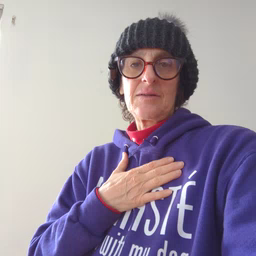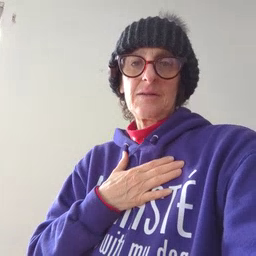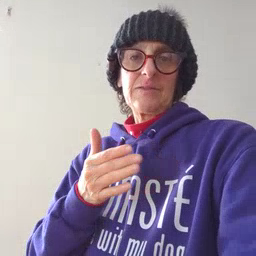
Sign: fish